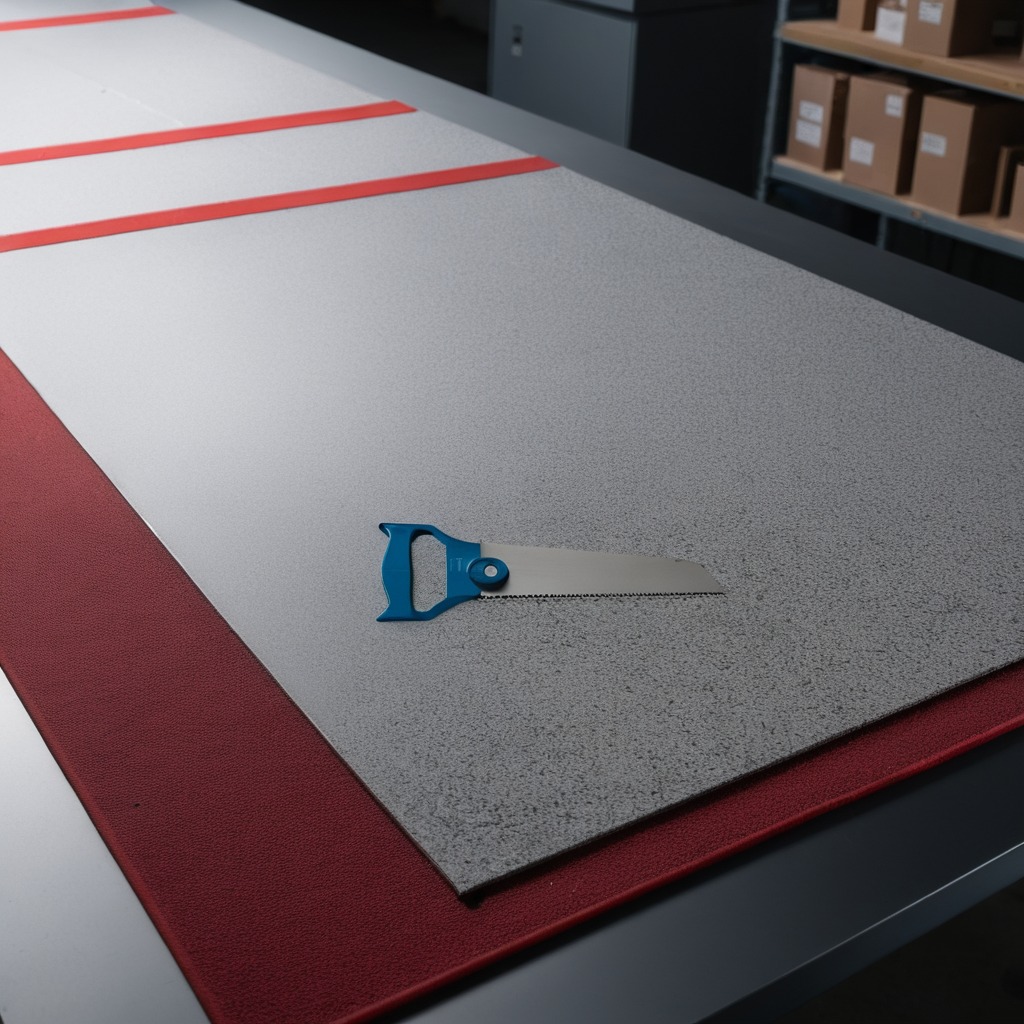
A metal saw is lying on a clean granite tabletop covered with a red rubber mat inside a workshop under bright overhead lighting crisp shadows high clarity worn but beneath the mat.